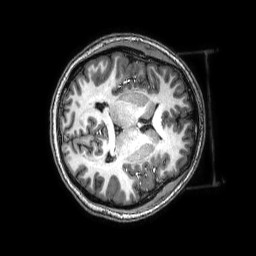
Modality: T1w
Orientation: axial
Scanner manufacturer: philips
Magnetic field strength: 3 T
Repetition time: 0.008 s
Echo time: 0.003566 s